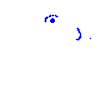
Particle: electron